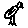
Label: bird